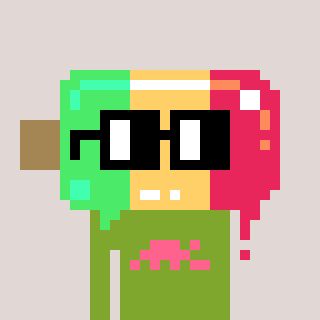
a pixel art character with square black glasses, a icepop-shaped head and a slimegreen-colored body on a warm background